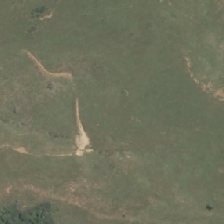
Land cover: manuka_kanuka